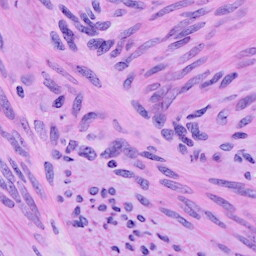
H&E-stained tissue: Cervix